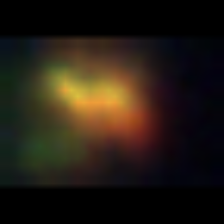
Taxon: NanoPlankton
Group: Other